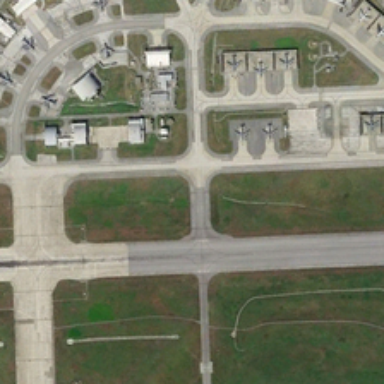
Many planes are in an airport .